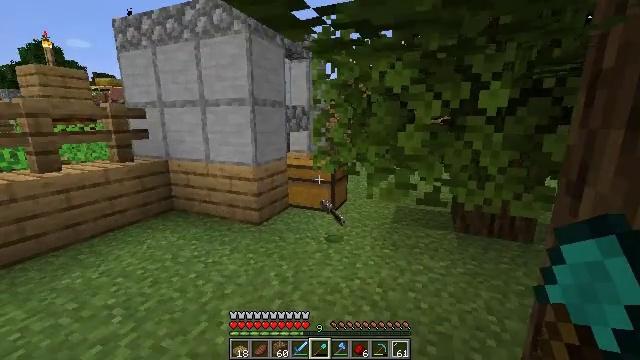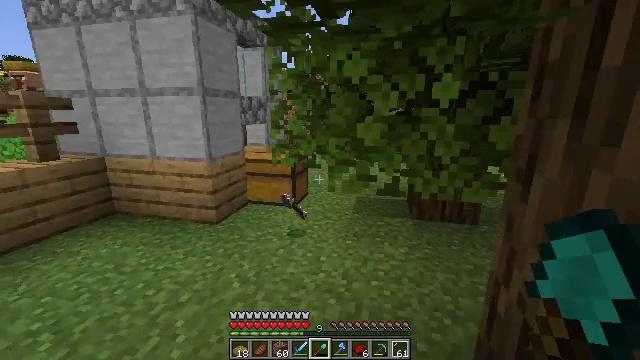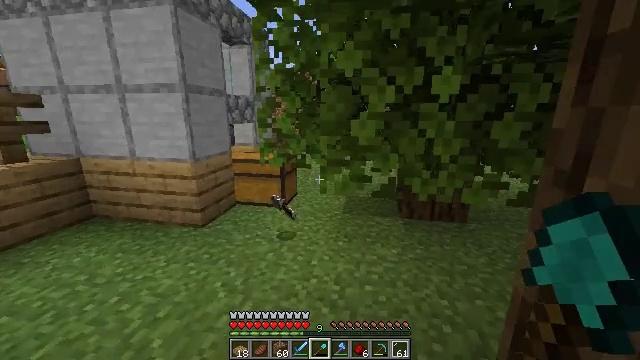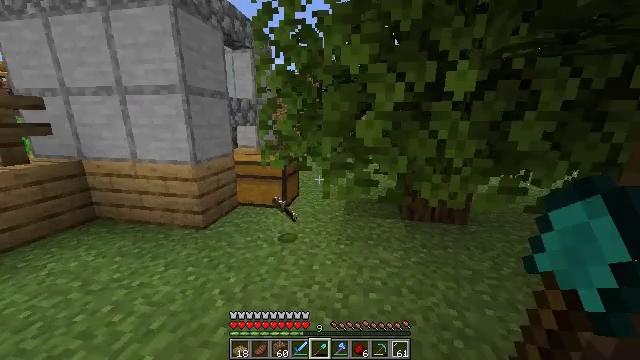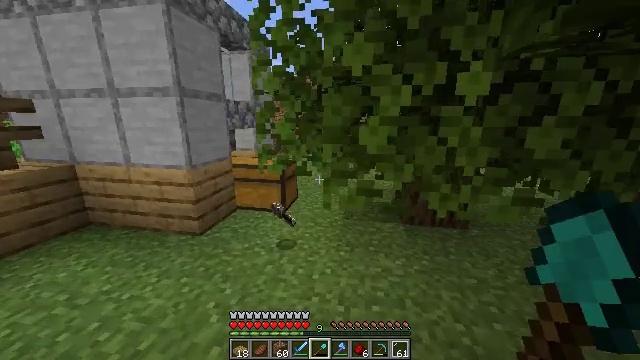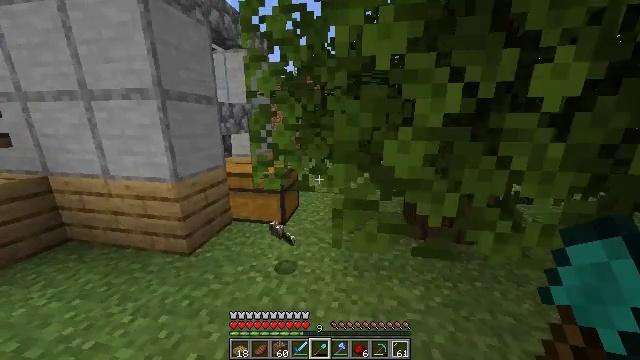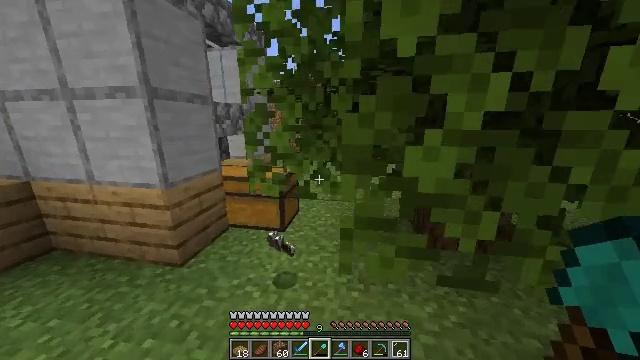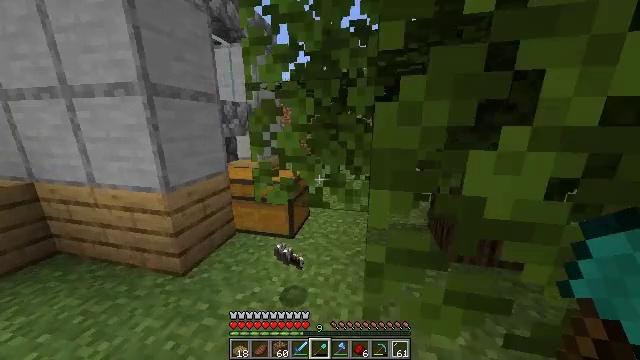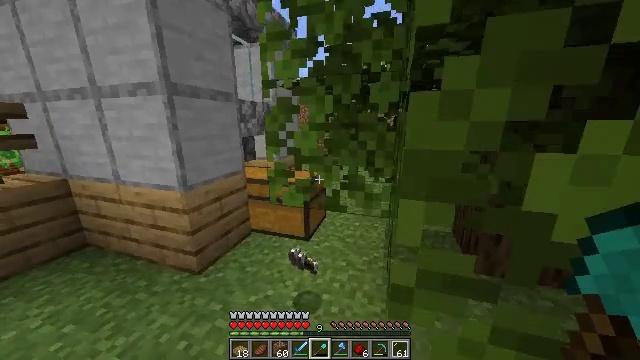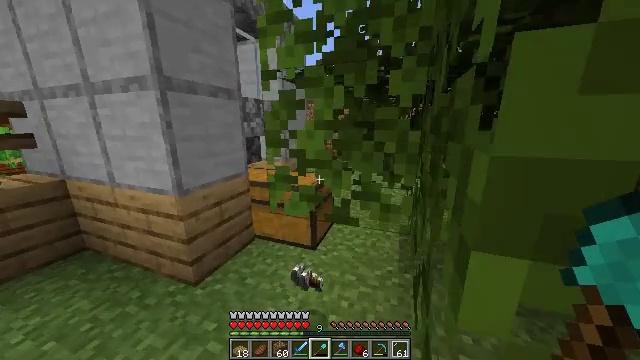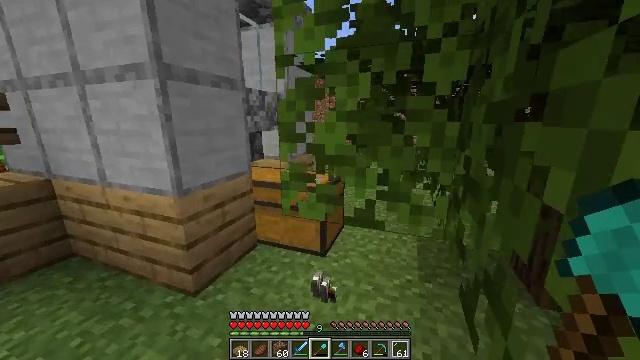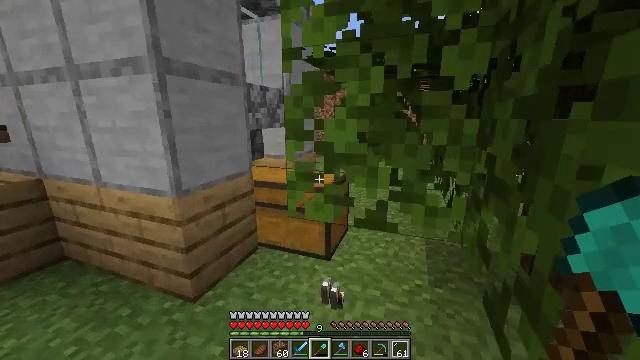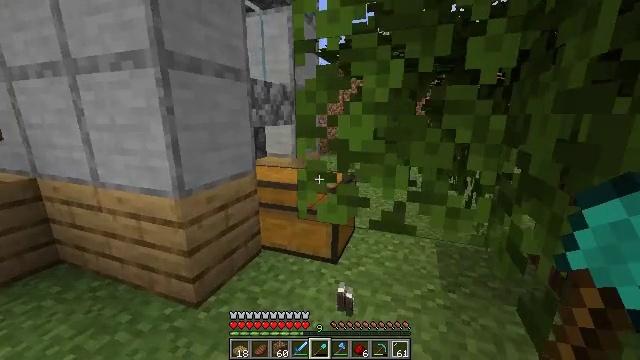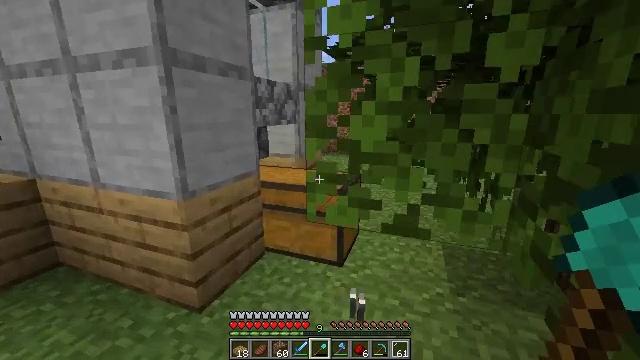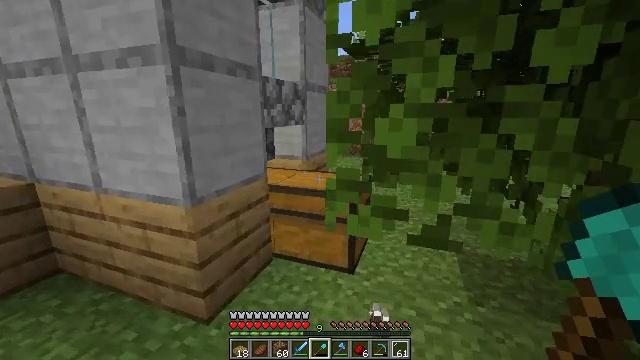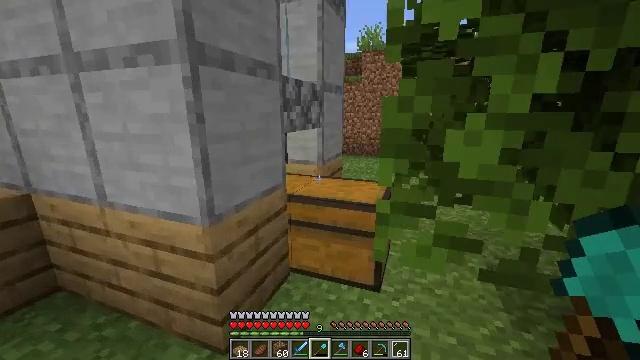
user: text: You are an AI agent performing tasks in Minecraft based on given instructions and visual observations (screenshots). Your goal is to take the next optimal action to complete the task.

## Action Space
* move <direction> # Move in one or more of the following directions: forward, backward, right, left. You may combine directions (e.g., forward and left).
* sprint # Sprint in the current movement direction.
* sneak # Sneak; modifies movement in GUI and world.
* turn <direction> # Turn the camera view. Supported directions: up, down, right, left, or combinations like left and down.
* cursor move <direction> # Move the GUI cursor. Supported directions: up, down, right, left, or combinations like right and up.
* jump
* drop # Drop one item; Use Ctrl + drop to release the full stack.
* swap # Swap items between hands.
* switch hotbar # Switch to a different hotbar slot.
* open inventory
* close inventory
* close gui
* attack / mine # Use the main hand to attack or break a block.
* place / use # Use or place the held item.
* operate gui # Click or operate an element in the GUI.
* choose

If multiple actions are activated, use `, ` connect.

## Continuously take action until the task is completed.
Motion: motion action
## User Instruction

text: Retrieve carrots by attacking the plant.
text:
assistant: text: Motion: move forward, sprint, turn right and down
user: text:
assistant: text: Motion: move forward, sprint, turn right
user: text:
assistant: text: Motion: move forward, sprint
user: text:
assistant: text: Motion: move forward, sprint
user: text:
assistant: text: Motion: move forward
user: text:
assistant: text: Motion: move forward
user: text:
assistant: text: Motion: move forward, sprint, turn left
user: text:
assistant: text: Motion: move forward, sprint, turn left
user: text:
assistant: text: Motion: move forward, sprint, turn left
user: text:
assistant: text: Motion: move forward, sprint
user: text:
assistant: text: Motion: move forward
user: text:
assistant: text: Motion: move forward
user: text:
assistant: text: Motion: move forward and move left
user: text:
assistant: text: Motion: move forward and move left
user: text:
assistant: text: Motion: move forward and move left
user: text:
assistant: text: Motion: move forward and move left
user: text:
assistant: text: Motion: move forward and move left, turn right
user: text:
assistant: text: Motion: move forward, turn right
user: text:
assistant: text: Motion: move forward, turn right
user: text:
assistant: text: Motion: move forward
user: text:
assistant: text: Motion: move forward
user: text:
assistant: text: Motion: turn right and down
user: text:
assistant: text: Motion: turn right and down
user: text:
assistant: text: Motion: turn down
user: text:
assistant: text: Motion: turn left and down, use / place
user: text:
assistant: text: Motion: turn down, use / place
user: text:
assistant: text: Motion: use / place
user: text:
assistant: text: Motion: use / place
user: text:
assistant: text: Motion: no_op
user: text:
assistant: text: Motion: open gui